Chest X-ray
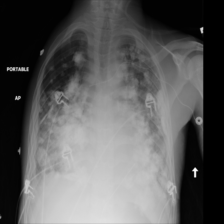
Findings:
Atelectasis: negative
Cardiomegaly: negative
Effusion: negative
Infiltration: positive
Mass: negative
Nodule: positive
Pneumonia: negative
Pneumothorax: negative
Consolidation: negative
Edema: negative
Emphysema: negative
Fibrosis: negative
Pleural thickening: positive
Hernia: negative